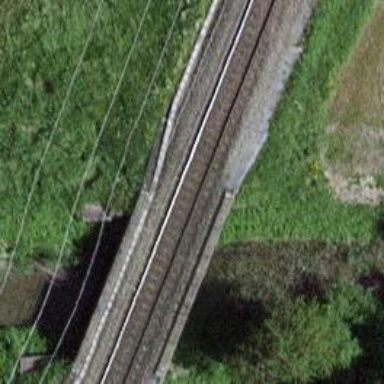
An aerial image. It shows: Bridge with electrified contact line.